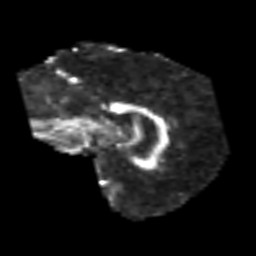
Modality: FA
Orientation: sagittal
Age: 68
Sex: male
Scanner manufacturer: siemens
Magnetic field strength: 3 T
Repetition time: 5.6 s
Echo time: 0.082 s